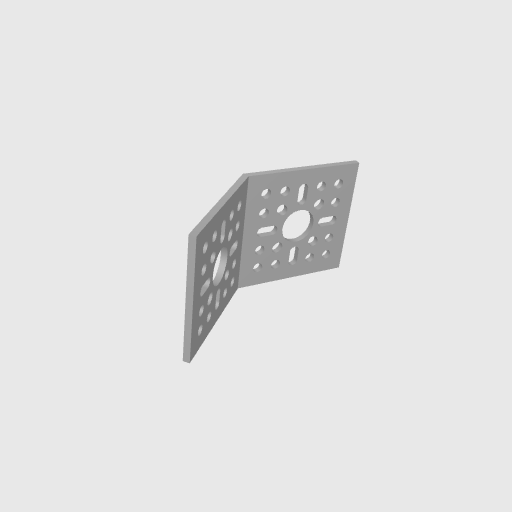
Part: AnglePatternBracket1-1